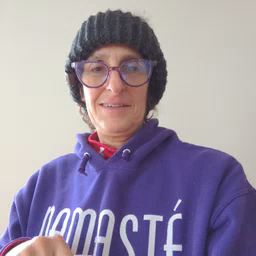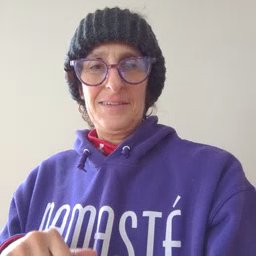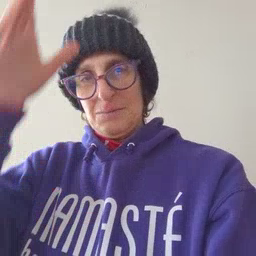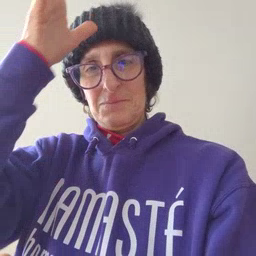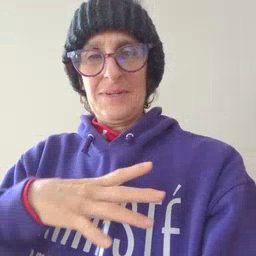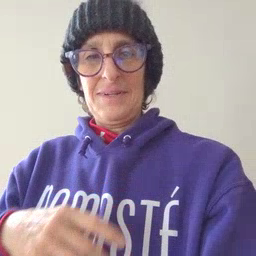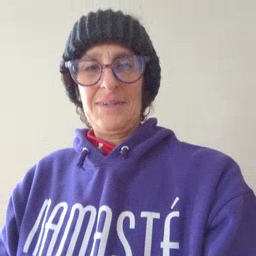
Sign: man